Question: I want to minimize a C# WinForms app to system tray. I've tried this:
<URL>. The first time I minimize it, it's nowhere to be found on the screen - taskbar/above taskbar/tray.
If i hit alt tab, I can see my app there; if I alt tab into it and minimize it again, it shows up above the taskbar:

What am I doing wrong?
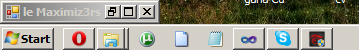
Answer: What about the option of hiding the form when minimized then showing once you click on the tray icon?
In the form resize event, do the check there and hide the form
'''
private void Form_Resize(object sender, EventArgs e)
{
if (WindowState == FormWindowState.Minimized)
{
this.Hide();
}
}
'''
Then when clicking on the taskbar icon just restore it.
'''
private void notifyIcon_Click(object sender, EventArgs e)
{
this.Show();
this.WindowState = FormWindowState.Normal;
}
'''